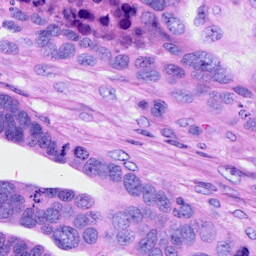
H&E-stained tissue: Ovarian